You are looking at a signal-to-image encoding: consecutive vibration samples arranged as the rows of a grayscale square. What is the most likely bearing condition (normal, inner_race, outer_race, ball)?
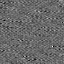
Answer: inner_race